Question: Hi i all having a requirement to delete particular data from a 'text' file. I have written some code to get my exact data to remove but now i am little bit confused in removing that particular data can any one help me.
Initially this is my data in 'text' file where i am storing to a 'Stringbuilder'
'''
101 1111<PHONE>1110150105A094101
52201 1 1 PPD1 <PHONE> 1111000020000001
6241110000251 <PHONE> 1 1 0111000020000001
822000000100111000020000000000000000000000011 111000020000001
52251 1 1 PPD1 <PHONE> 1111000020000002
6281110000251 <PHONE> 1 1 0111000020000002
822500000100111000020000000000010000000000001 111000020000002
9000002000001000000020022200004000000000001000000000001
'''
Now by using certain code i am getting the data to delete 'i.e' assume i would like to delete from '5 to 8' which exists. I am storing this to another 'StringBuilder' as follows
'''
52251 1 1 PPD1 <PHONE> 1111000020000002
6281110000251 <PHONE> 1 1 0111000020000002
822500000100111000020000000000010000000000001 111000020000002
'''
I would like to remove this from the main 'Stringbuilder' i am having. Is this the correct process or if any better way let me know

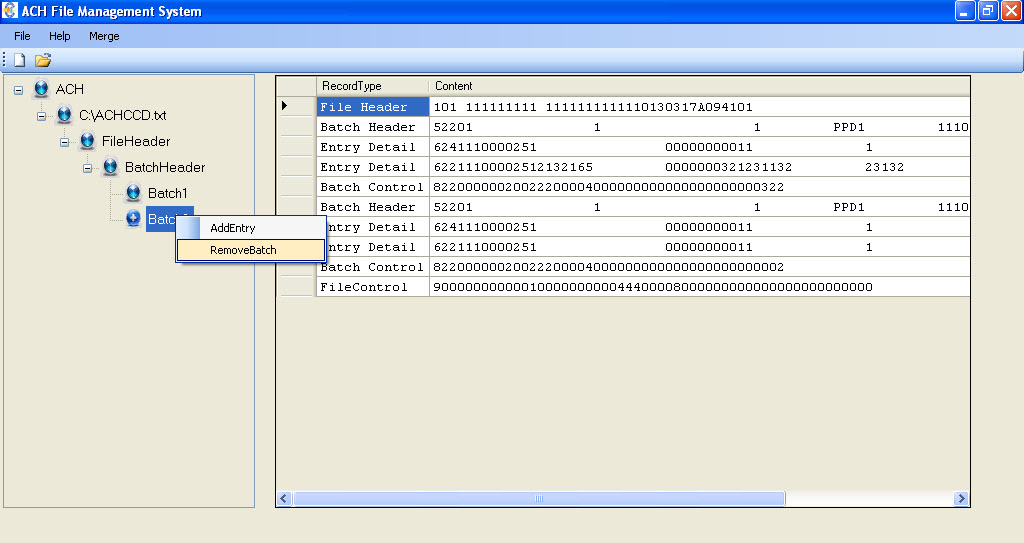
Answer: You use 'StringBuilder.Replace'.
'''
sb1.Replace(sb2.ToString(), "");
'''
But better is to iterate over the data you wish to and serialize it to the file again. Take care to overwrite the file atomically if you don't want to risk losing data if the computer crashes while you are saving.